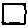
Label: square